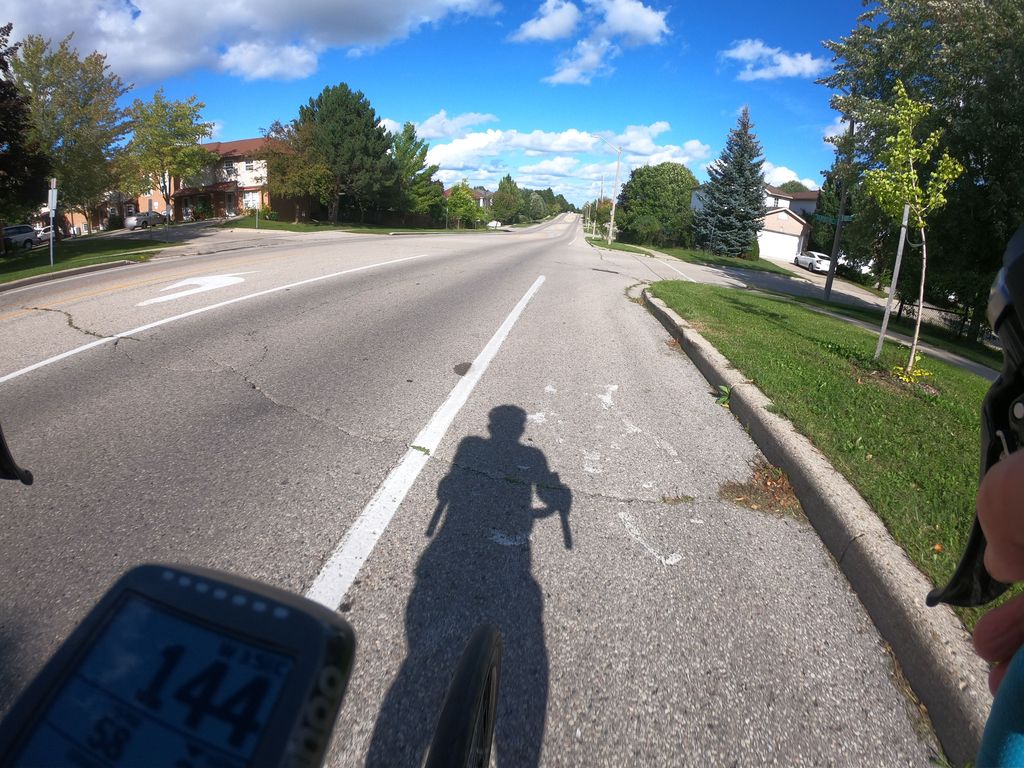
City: kitchener-waterloo